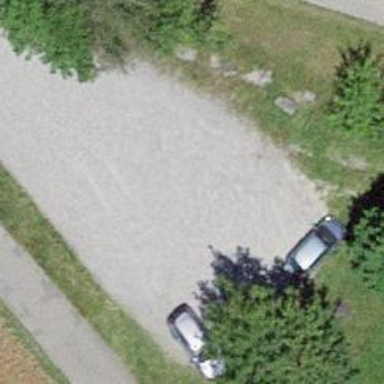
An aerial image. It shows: Parking area with fine gravel surface.